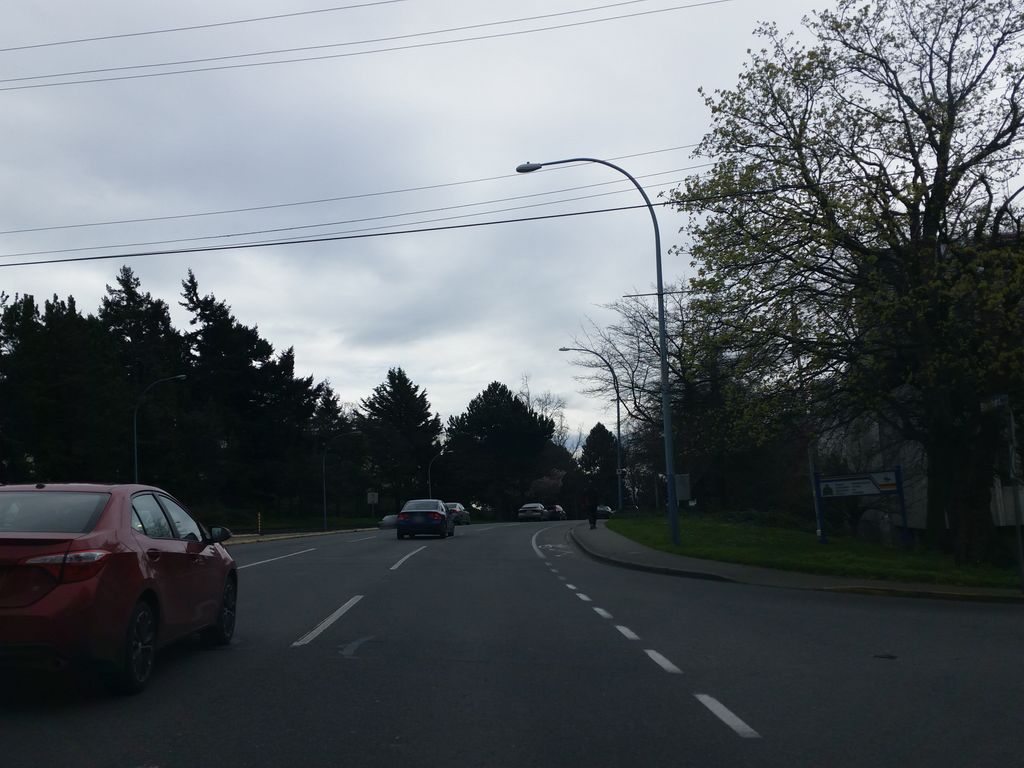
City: victoria